Aerial crown-view tile of a tropical tree (Barro Colorado Island, Panama), acquired 20250715:
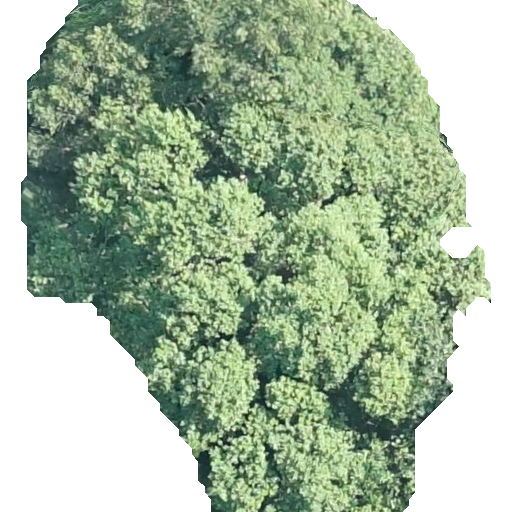
Species: Hieronyma alchorneoides
GBIF accepted scientific name: Hieronyma alchorneoides
Crown area: 317.433 m²